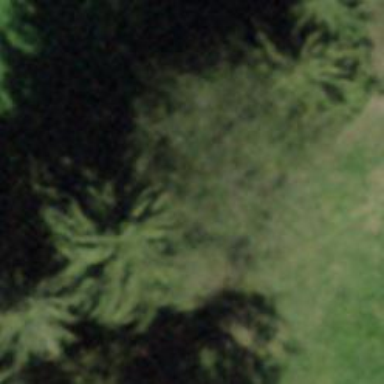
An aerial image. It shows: Row of trees in natural setting.